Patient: sex M, age 17
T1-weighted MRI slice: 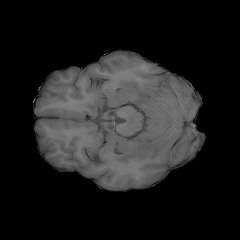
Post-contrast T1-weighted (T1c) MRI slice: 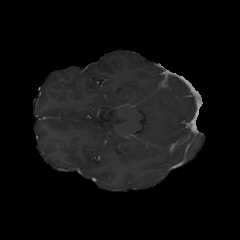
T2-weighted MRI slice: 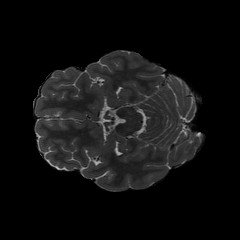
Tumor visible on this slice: no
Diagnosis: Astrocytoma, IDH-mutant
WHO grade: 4